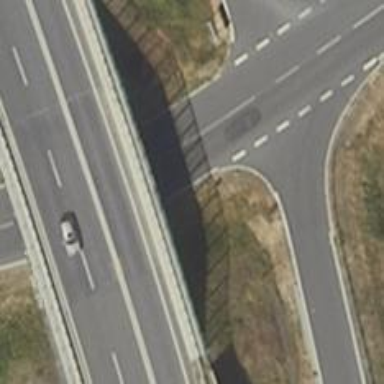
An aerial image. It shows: Trunk link road with asphalt surface.